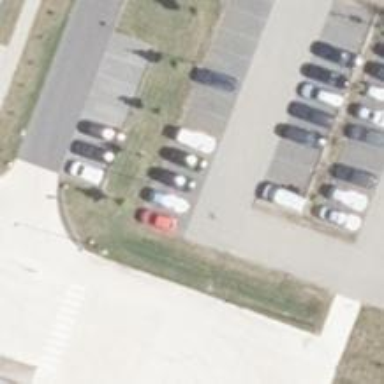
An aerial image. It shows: Road serving as parking aisle.